九年级 · 度量几何学
如图, 在 $\triangle A B C$ 中, $\angle C=90^{\circ}, A C=B C, A B=2 \sqrt{2}$, 点 $O$ 为 $A B$ 的中点, 以点 $O$ 为圆心作半圆与边 AC 相切于点 D. 则图中阴影部分的面积为 ( )

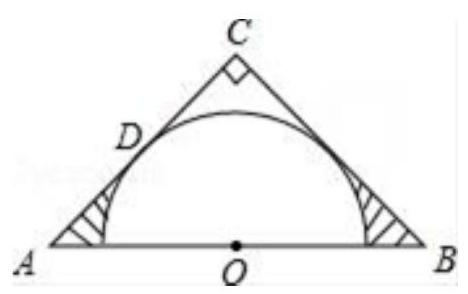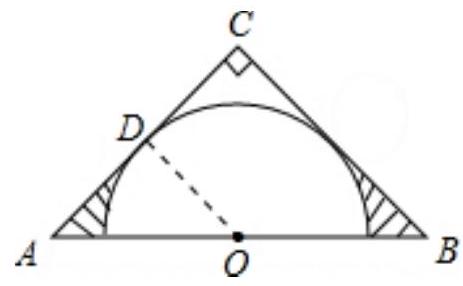
A. $1-\frac{1}{4} \pi$
B. $1-\frac{1}{8} \pi$
C. $2-\frac{3}{4} \pi$
D. $2-\frac{1}{4} \pi$

答案: A
解析: 连接 $O D$, 则 $O D \perp A C, \triangle A O D$ 为等腰直角三角形, 根据等腰直角三角形性质得到 $\mathrm{OA}=\sqrt{2} ; \mathrm{OD}=1$, 根据 $\triangle \mathrm{AOD}$ 中的阴影面积 $=\mathrm{S}_{\triangle \mathrm{AOD}}-\mathrm{S}$ 扇形; 进而可求阴影总面积.

【详解】连接 $\mathrm{OD}$, 则 $\mathrm{OD} \perp \mathrm{AC}, \triangle \mathrm{AOD}$ 为等腰直角三角形,

$\because A B=4, O$ 是 $A B$ 的中点,

$\therefore \mathrm{OA}=\sqrt{2} ; \mathrm{OD}=1$,

$\therefore \triangle \mathrm{AOD}$ 中的阴影面积 $=\frac{1}{2} \times 1 \times 1-\frac{45 \pi \times 1}{360}=\frac{1}{2}-\frac{\pi}{8}$;

则图中阴影部分的面积是 $1-\frac{\pi}{4}$.

故选 A

【点睛】本题考核知识点：扇形面积，等腰直角三角形. 解题关键点：掌握等腰直角三角形性质和扇形面积公式.